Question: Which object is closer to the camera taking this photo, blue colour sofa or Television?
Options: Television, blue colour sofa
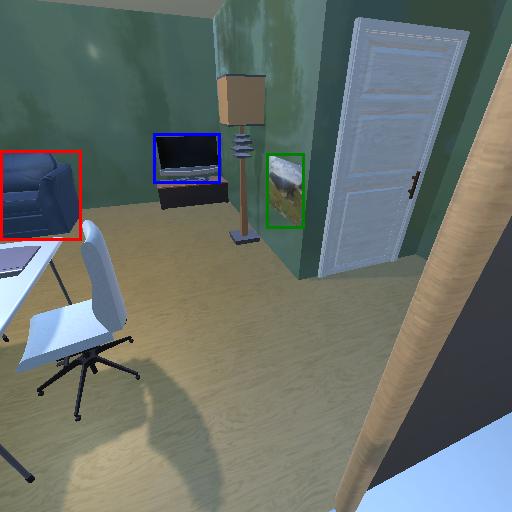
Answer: Television